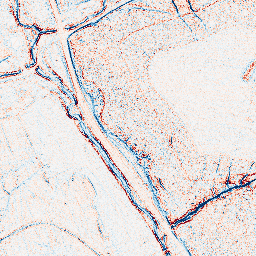
Category: edge_preserving
Decomposition family: anisotropic_diffusion
Decomposition parameters: iterations: 5
kappa: 50
gamma: 0.05
Upsampling method: quartic
Upsampling parameters: scale: 4
Upsampling scale: 4